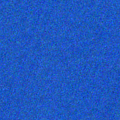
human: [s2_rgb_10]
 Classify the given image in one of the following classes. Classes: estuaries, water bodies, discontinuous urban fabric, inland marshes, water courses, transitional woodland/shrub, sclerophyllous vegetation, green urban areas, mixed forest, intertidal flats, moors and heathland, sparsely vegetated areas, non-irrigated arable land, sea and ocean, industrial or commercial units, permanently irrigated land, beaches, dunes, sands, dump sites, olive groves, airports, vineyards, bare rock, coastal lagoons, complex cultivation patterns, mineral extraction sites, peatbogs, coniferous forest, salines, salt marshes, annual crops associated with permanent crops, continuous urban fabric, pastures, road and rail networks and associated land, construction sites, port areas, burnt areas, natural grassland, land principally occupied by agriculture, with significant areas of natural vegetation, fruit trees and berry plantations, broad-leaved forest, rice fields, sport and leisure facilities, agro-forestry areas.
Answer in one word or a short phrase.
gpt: sea and ocean